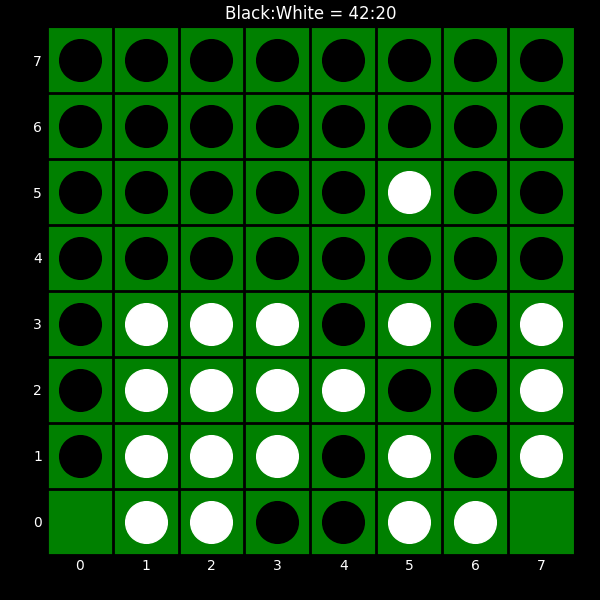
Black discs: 42
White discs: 20